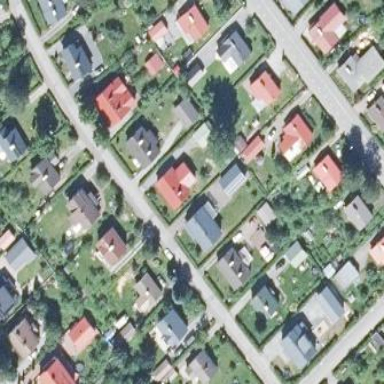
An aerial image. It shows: Residential area.